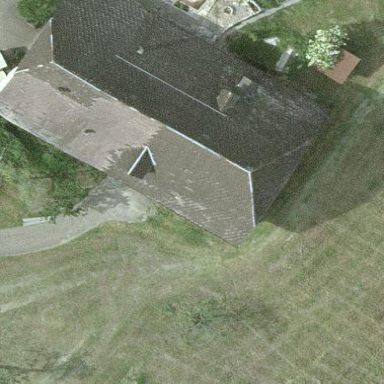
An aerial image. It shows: Farm building.